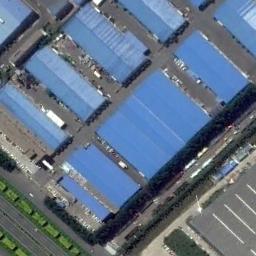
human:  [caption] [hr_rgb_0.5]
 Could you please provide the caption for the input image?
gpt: Neatly planned factories and roads in an industrial area with green belts .

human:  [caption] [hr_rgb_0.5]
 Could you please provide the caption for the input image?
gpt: Buildings in industrial areas vary in size .

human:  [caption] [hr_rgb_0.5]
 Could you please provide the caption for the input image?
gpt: Many houses of different shapes and sizes are in the industrial area .

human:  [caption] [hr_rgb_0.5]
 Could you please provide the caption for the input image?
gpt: The industrial area with some neatly arranged blue workshops is along a road .

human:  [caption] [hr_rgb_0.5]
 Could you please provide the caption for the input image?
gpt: There are some blue buildings beside a road on the industrial area .